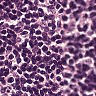
Metastatic tissue present: no